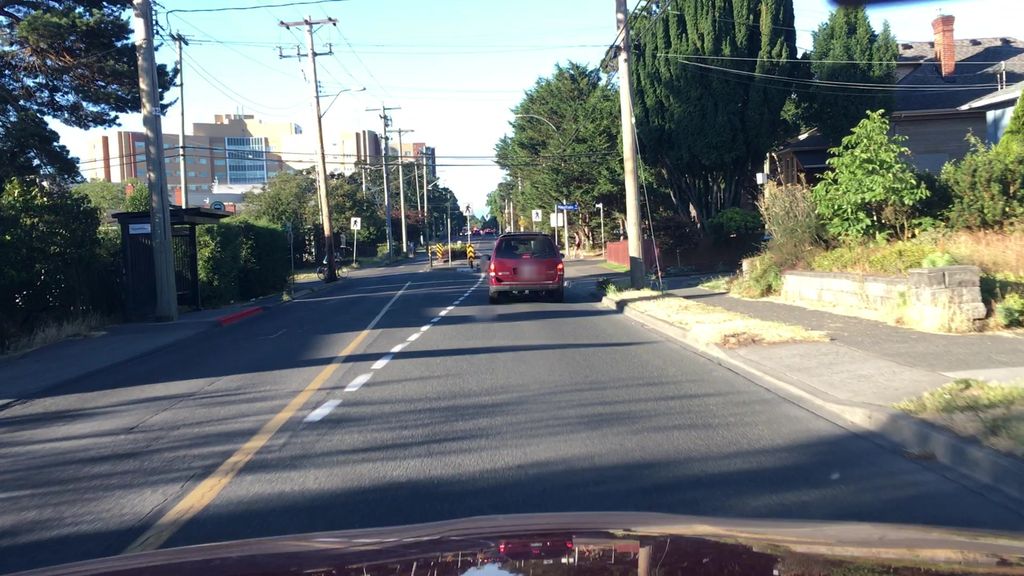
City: victoria